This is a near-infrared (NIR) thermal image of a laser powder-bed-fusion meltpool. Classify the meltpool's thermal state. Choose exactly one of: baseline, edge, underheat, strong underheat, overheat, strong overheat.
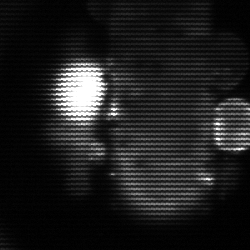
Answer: strong underheat